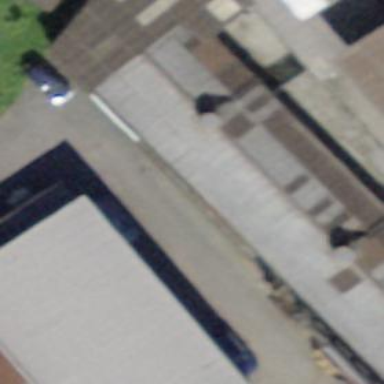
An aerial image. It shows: Warehouse building.